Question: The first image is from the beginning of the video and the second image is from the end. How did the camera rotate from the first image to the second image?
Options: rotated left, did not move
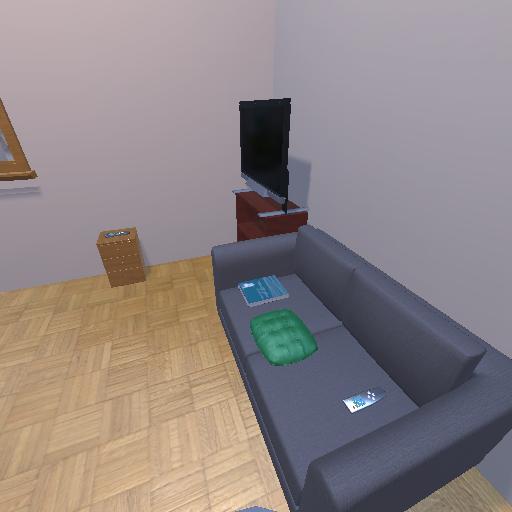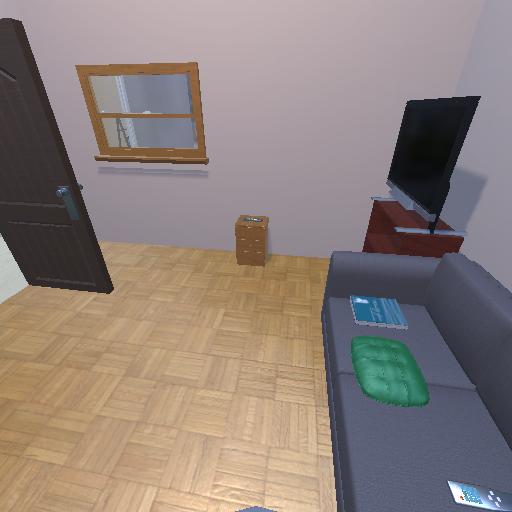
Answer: rotated left